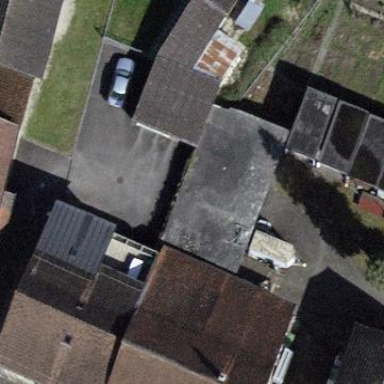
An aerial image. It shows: Terrace building.